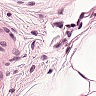
Metastatic tissue present: no